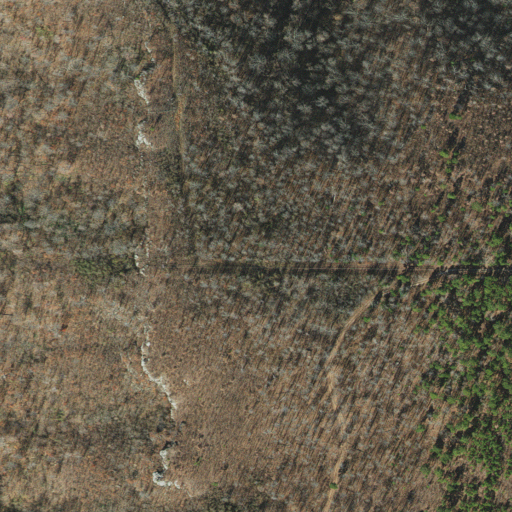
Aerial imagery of mountain in Arkansas named Point Peter Mountain containing deciduous forest, open development, and mixed forest